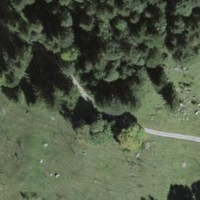
EUNIS habitat code: 23
Species observed at this site:
Ajuga reptans